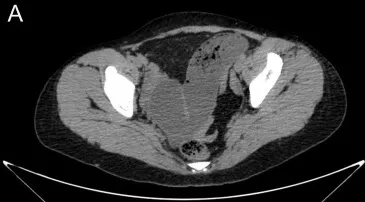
Computed tomography of the abdomen and pelvis indicated. Dilated proximal bowel loops.
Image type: radiology (ct)